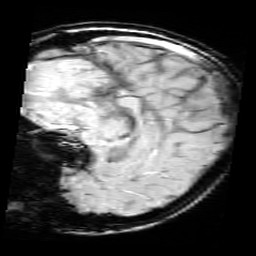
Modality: SWI
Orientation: sagittal
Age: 10
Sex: female
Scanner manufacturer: siemens
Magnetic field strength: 3 T
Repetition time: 0.027 s
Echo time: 0.02 s